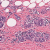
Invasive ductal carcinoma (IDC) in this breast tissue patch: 0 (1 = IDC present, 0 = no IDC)